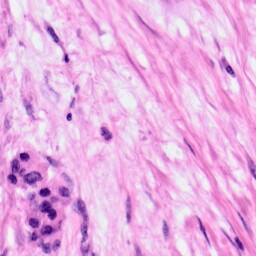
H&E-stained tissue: Pancreatic